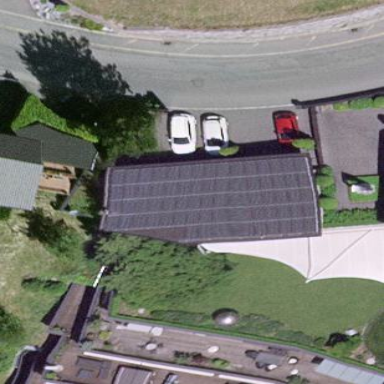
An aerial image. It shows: Garage building.